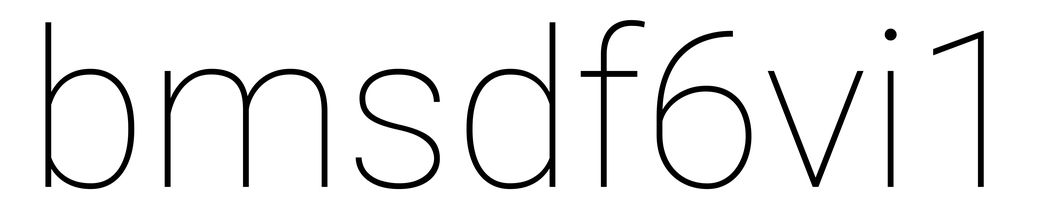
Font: Roboto_Thin